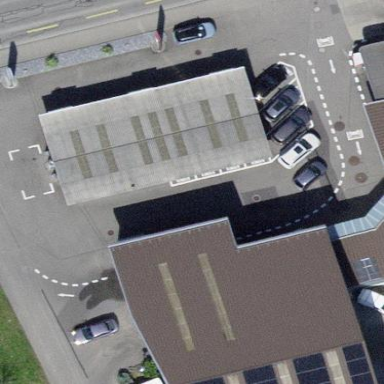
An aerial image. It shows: Building that houses car shop.